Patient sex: F
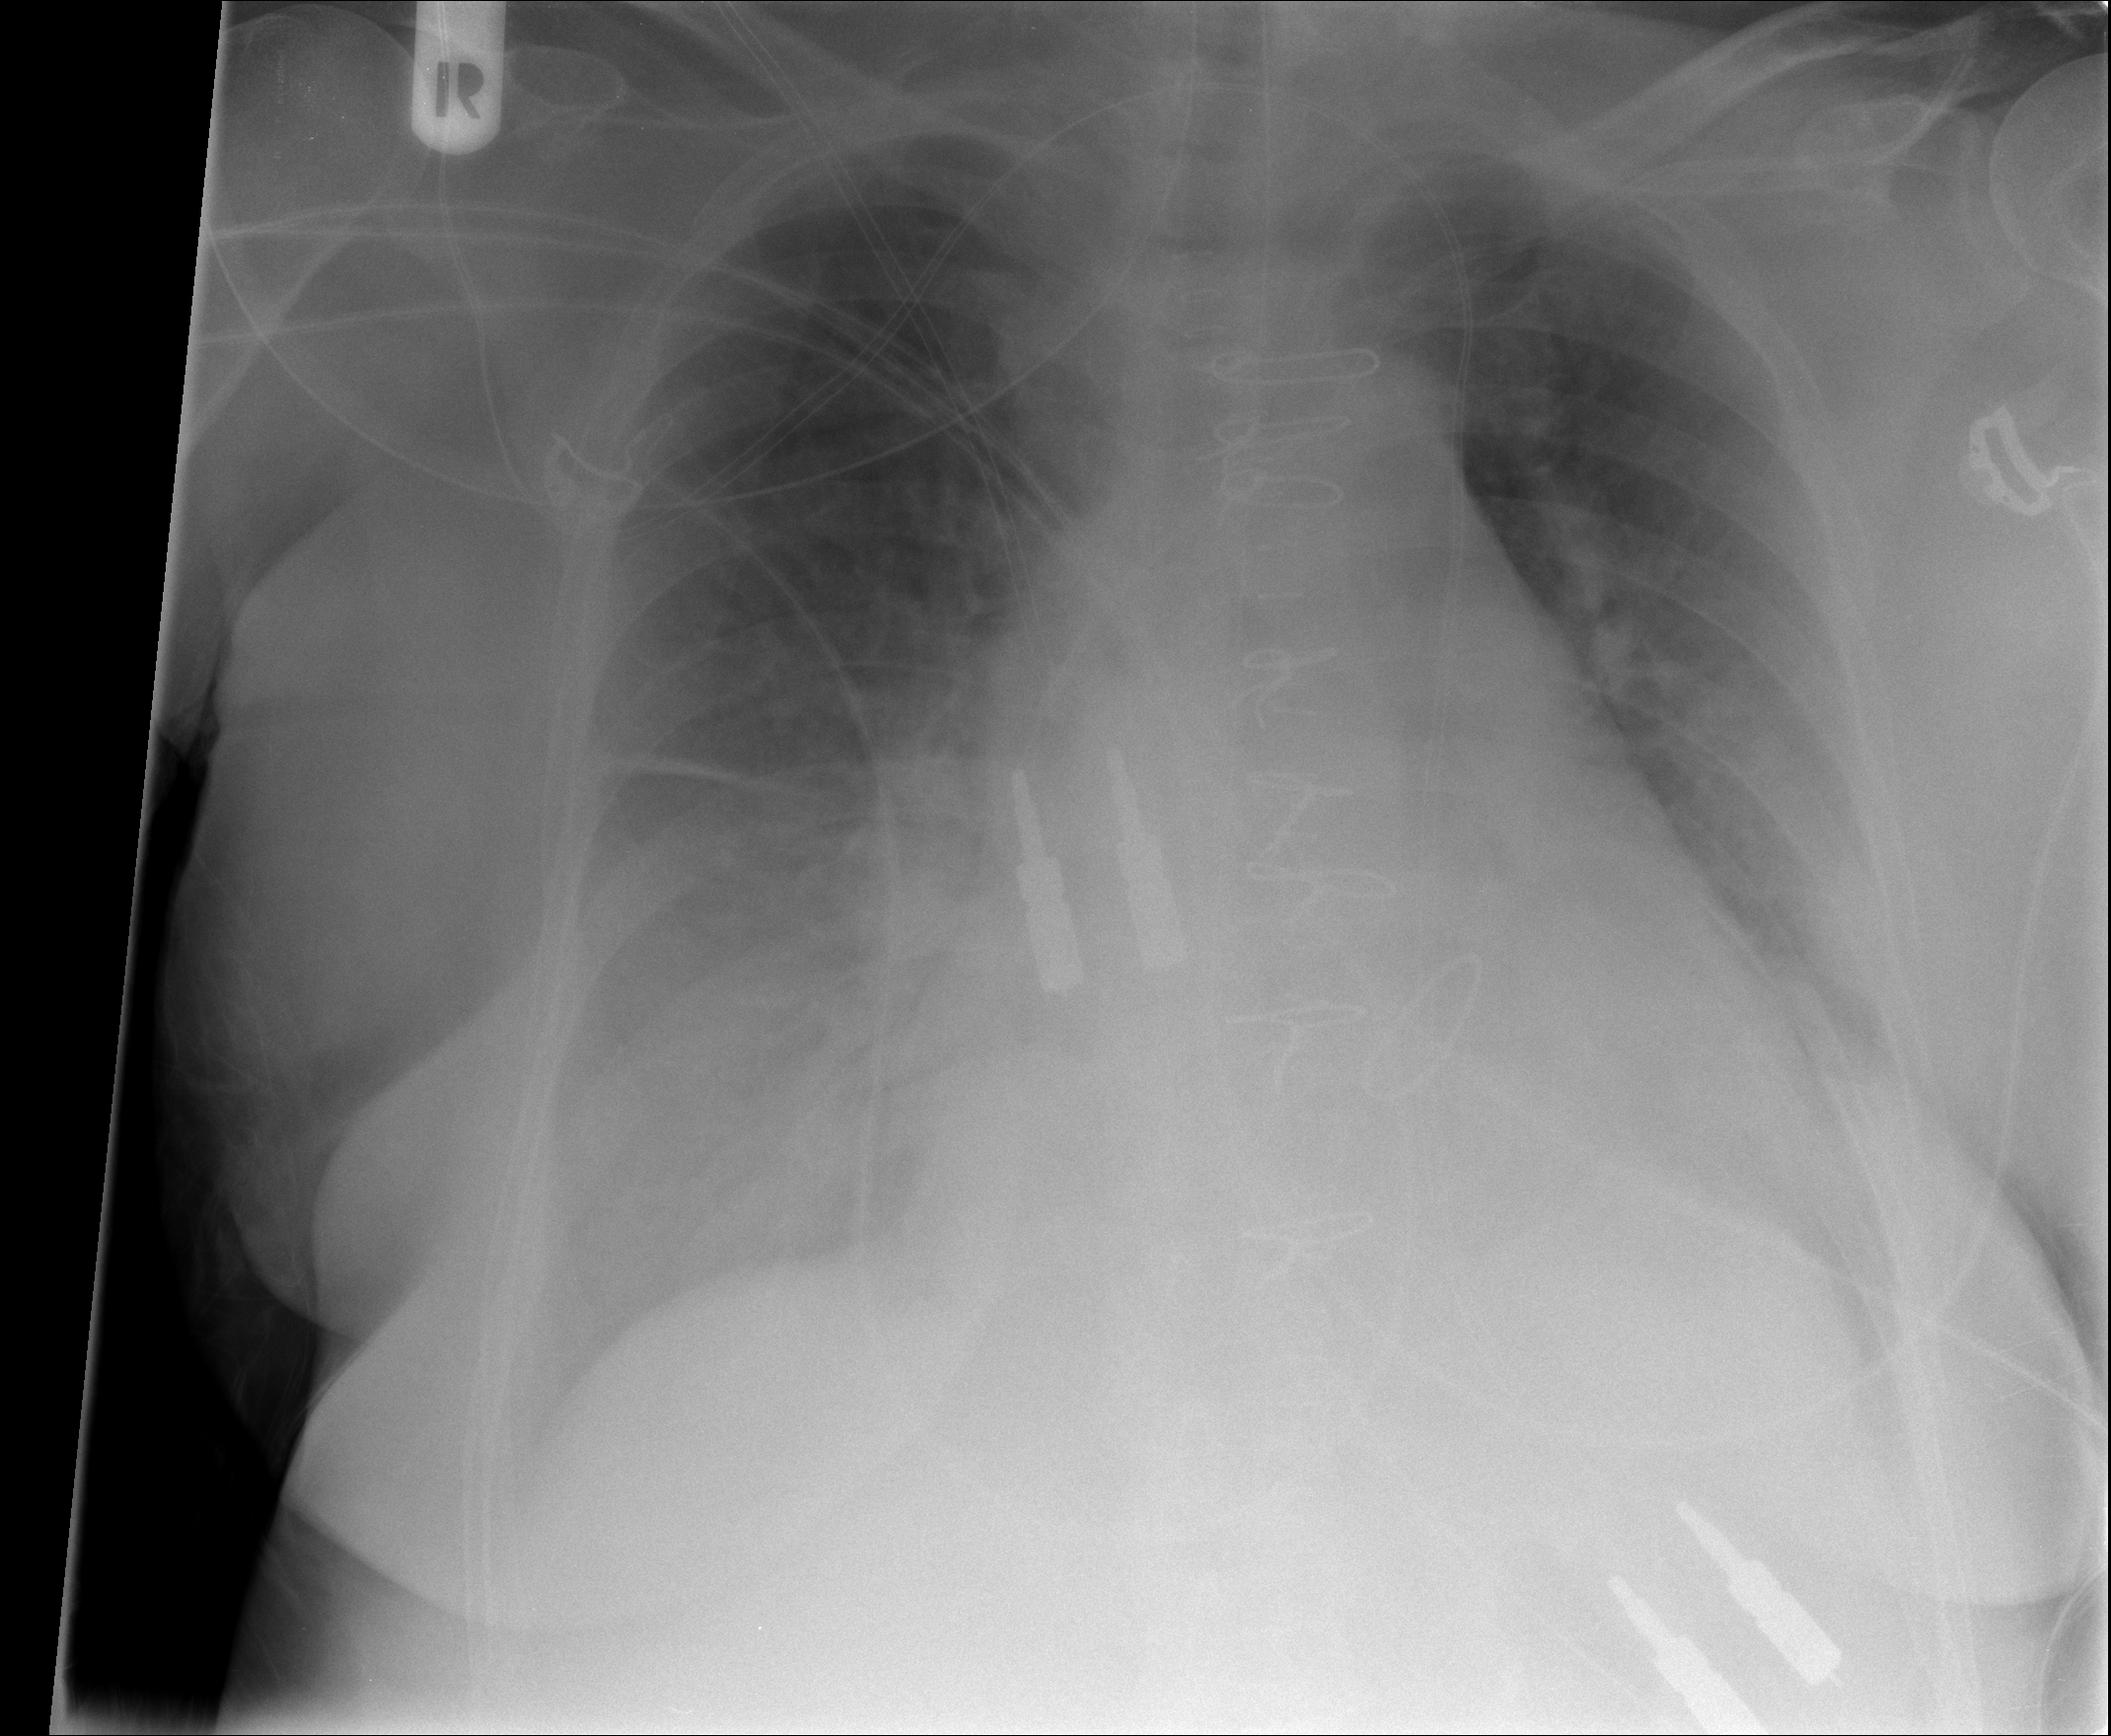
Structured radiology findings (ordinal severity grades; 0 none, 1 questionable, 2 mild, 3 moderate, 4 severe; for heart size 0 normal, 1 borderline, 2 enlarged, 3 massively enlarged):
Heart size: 2
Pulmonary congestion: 2
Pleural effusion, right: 2
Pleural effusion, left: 2
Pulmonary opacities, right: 0
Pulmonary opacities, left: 0
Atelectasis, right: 2
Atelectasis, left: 2